Question: I have the following configuration and yet i am not able to access
Laravel directly.
in '/etc/apache2/sites-available/laravel.conf'
'''
<VirtualHost *:80>
ServerAdmin webmaster@localhost
DocumentRoot /var/www/html/laravel/public
<Directory /var/www/html/laravel/public>
Options Indexes FollowSymLinks MultiViews
AllowOverride All
Order allow,deny
allow from all
</Directory>
ErrorLog ${APACHE_LOG_DIR}/error.log
CustomLog ${APACHE_LOG_DIR}/access.log combined
</VirtualHost>
'''
the following appears:

Any help would be highly appreciated.
Thanks in advance.
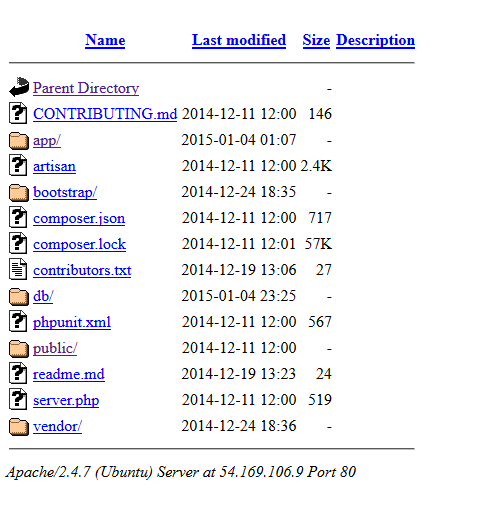
Answer: You must to change in your /etc/apache2/sites-enabled/laravel.conf file the directory to the public path. Like this:
'''
<VirtualHost your-ip-address:80>
ServerAdmin admin@amdinserver.es
ServerName localhost
ServerAlias your-url
DocumentRoot /var/www/html/laravel/public
<Directory "/var/www/html/laravel/public">
AllowOverride All
Options FollowSymLinks Indexes
Order allow,deny
Allow from all
</Directory>
ErrorLog ${APACHE_LOG_DIR}/error.log
CustomLog ${APACHE_LOG_DIR}/access.log combined
</VirtualHost>
'''
You should also check the permissions of the directories. Most folders should be normal "755" and files, "644". Of course, your vendor folder must be avaible to install any update.
Remember that the apache user is www-data.
This is an example that makes the apache application work on laravel bootstrap cache:
'''
sudo chgrp -R www-data storage bootstrap/cache
sudo chmod -R ug+rwx storage bootstrap/cache
'''